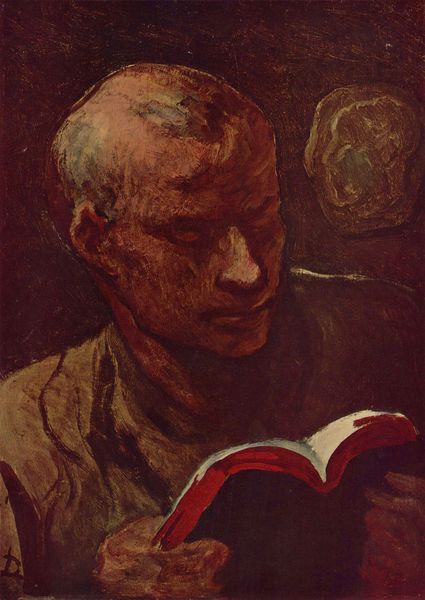
Titel: Der Leser
Künstler: Honoré Daumier
Standort: Paris
Institution: Collection P. Rosenberg
Schlagwörter: dunkel, gemälde, hand, kopf, mann, schatten, weiß, grün, impressionismus, ocker, sitzen, braun, frisur, haar, hut, licht, mund, nase, ohr, profil, schwarz, stirn, blick, rot, beige, malerei, alt, wand, augen, bibel, gesicht, halten, bild, bildnis, hals, herr, hände, portrait, porträt, spiegel, öl, pastos, haare, kinn, ohren, schulter, relief, seitlich, bücher, papier, ruhe, haltung, studie, moderne, russland, ölgemälde, glatze, lesen, konzentriert, selbstporträt, konzentration, buch, arsch, seite, uniform, faust, plakette, soldat, schriftsteller, kittel, pinselstrich, halbglatze, daumier, honore daumier, fleck, seiten, lesender, buck, leser, lesend, aufgeschlagen, vertieft, allemand, blättern, lektüre, rost, glatzkopf, livre, liest, marées, kalkopf, lecteur, mymik, mümik, d, z, wandbildnis, nahansichtig, ölgemälse, buchschnitt, subjektivismus, kopfstck